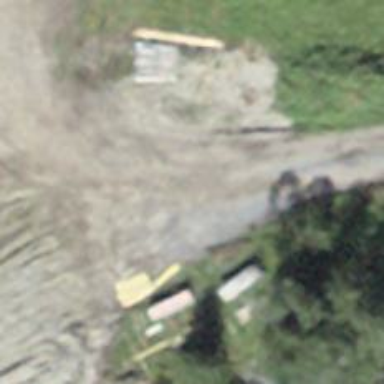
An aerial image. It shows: Unpaved driveway used as service road.